Question: How would I create a matrix that maps coordinates like so:
Near plane
'''
x: [-3,3] -> [-1,1]
y: [-6,2] -> [-1,1]
z: 2 -> -1
'''
Far plane
'''
x: [-4,4] -> [-1,1]
y: [-4,4] -> [-1,1]
z: 0 -> 1
'''

I can do it in the vertex shader with special function but would like to do it with a projection matrix, if possible.
'''
vec4 special_projection(vec4 p){
float ty = 0.25 * p.z;
float tx = 0.25 * p.x;
float xz = (tx / 3.0) * (p.z / 2.0);
float x = tx + xz;
float y = 0.25 * p.y + ty;
float z = -0.5 * p.z;
return vec4(x,y,z,1);
}
'''
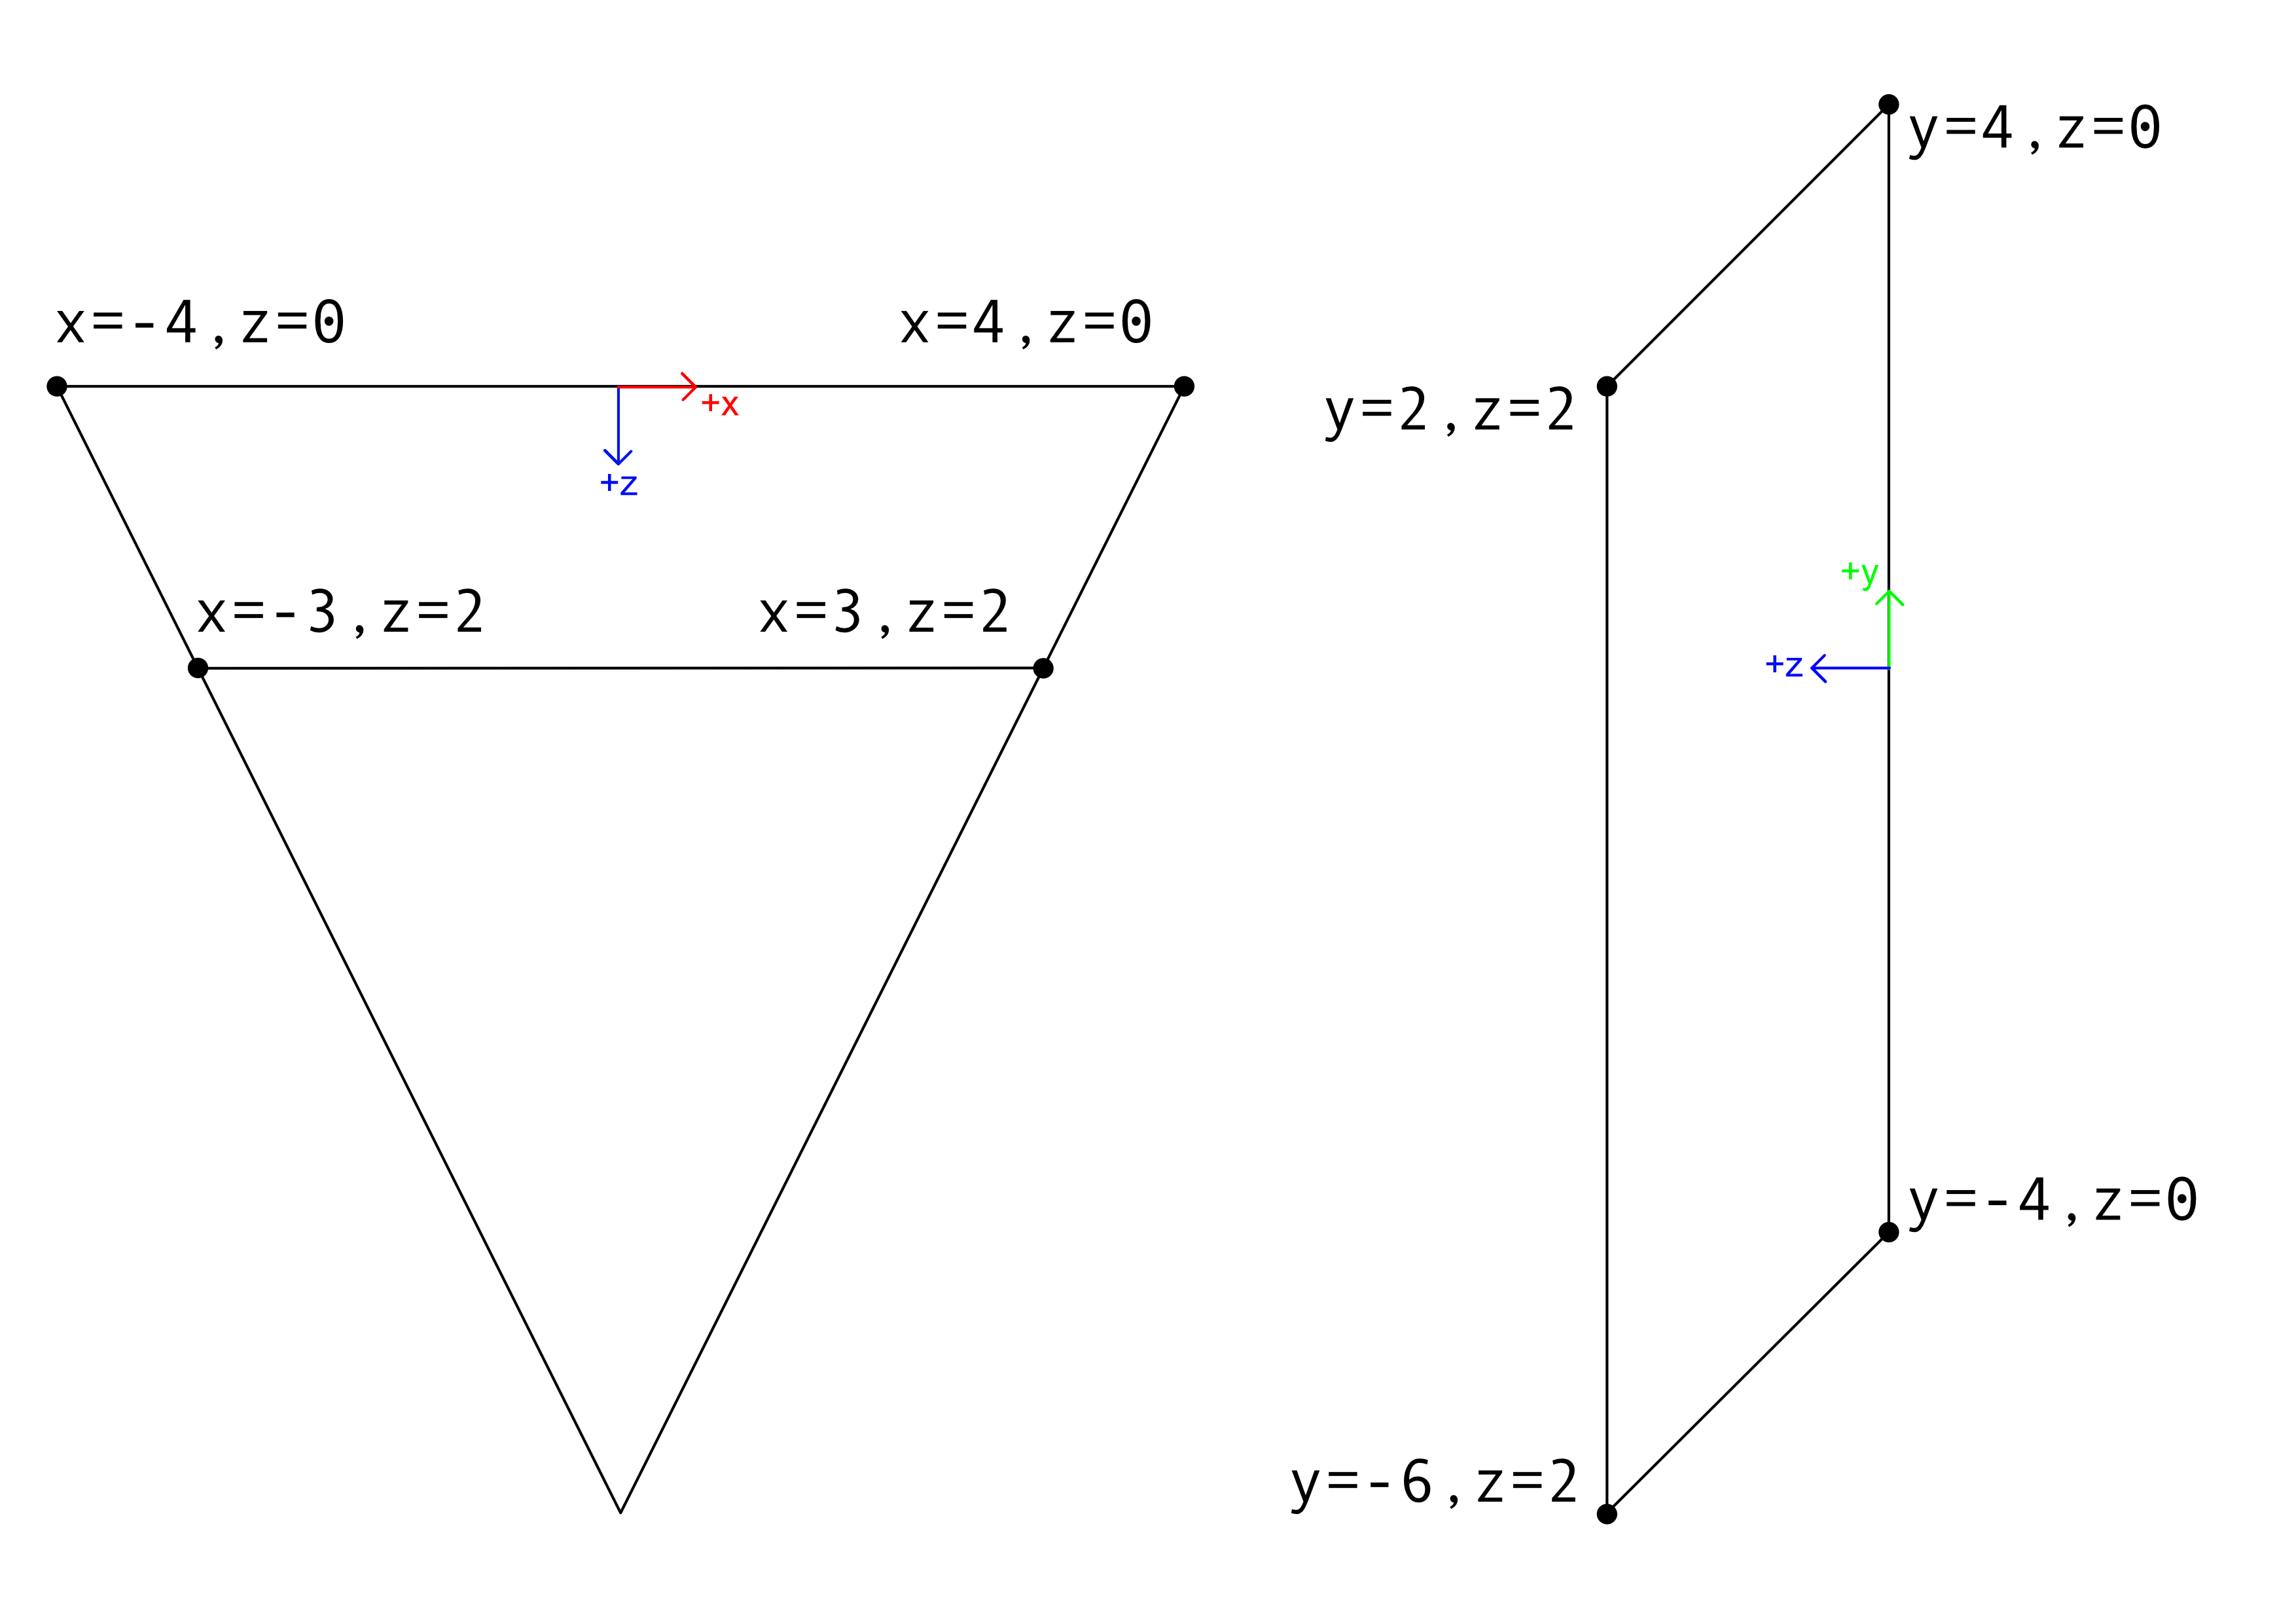
Answer: What you desire is a not represantable with matrix multiplication in the 4d homogenous space you work in.
To get the perspective divide right, you would need to set 'w_clip' to some linear function of 'z_eye'. Standard GL convention would be 'w_clip = -z_eye', and I'm going to use that here. To get 'y' without the perspective distortion, you need to get 'y_clip' multiplied by 'w_clip = - z_eye'.
You can of course write whatever formula into the shader you like, but be warned that by distorting the space in the way you intend to do, the persepctive correction for the interpolation will yield results you might not expect.